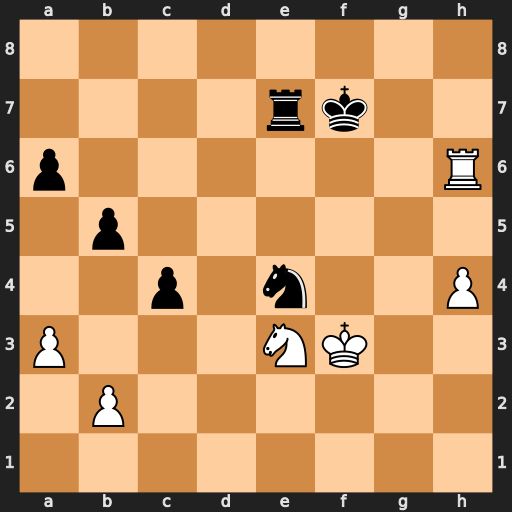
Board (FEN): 8/4rk2/p6R/1p6/2p1n2P/P3NK2/1P6/8
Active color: w
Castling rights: -
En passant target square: -
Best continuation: Rh7+ Kf8 Rxe7 Nd2+ Ke2